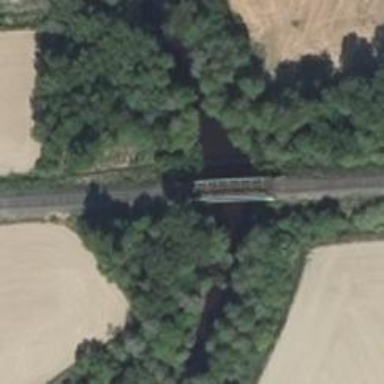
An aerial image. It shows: Bridge over electrified railway tracks with contact line. The railway track is of class B1.